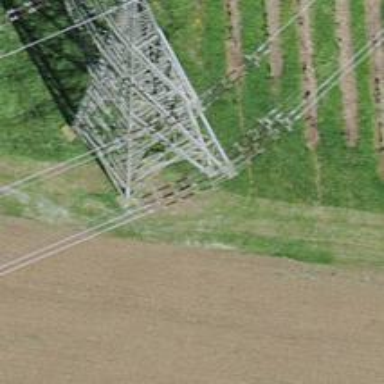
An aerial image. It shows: Power line in the image.